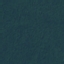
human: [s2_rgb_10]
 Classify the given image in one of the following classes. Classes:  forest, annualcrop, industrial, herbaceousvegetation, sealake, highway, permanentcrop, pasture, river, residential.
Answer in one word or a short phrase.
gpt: Forest